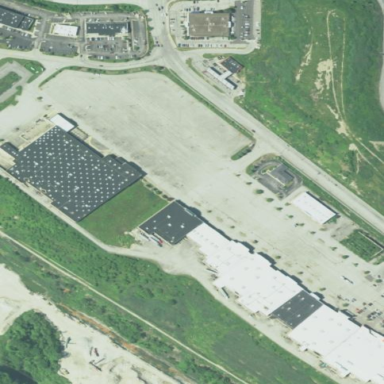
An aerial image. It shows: Retail area.